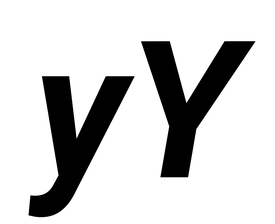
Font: Roboto-Italic_Bold_Italic